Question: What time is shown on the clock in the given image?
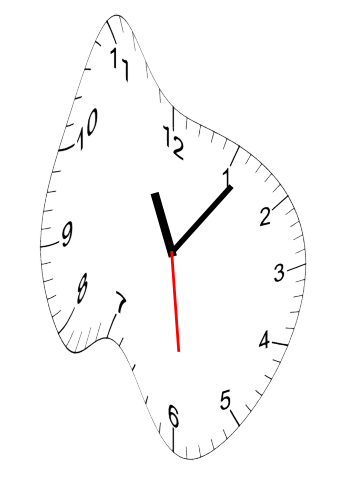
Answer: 11:06:29